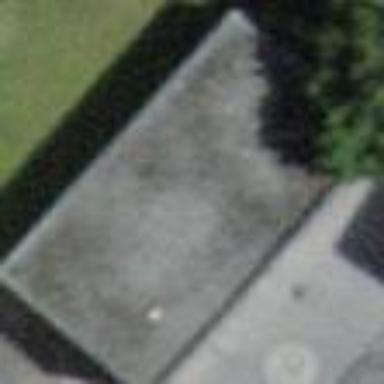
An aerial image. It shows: Garage.